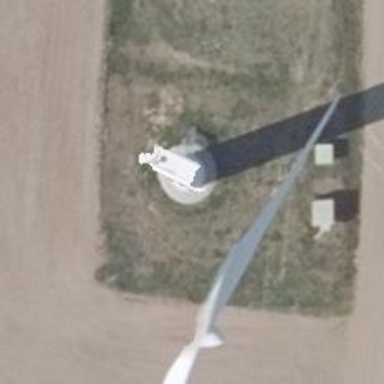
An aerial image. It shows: Wind power generator.